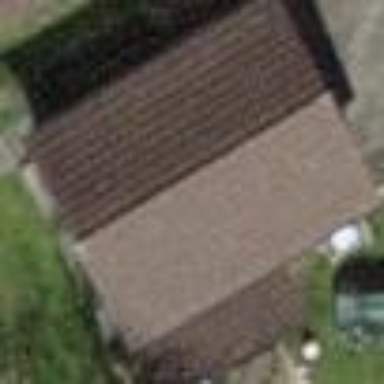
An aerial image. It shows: Garage building.